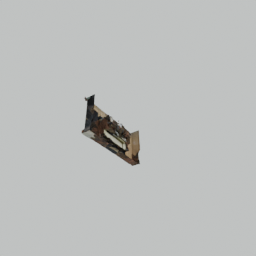
Label: electronics